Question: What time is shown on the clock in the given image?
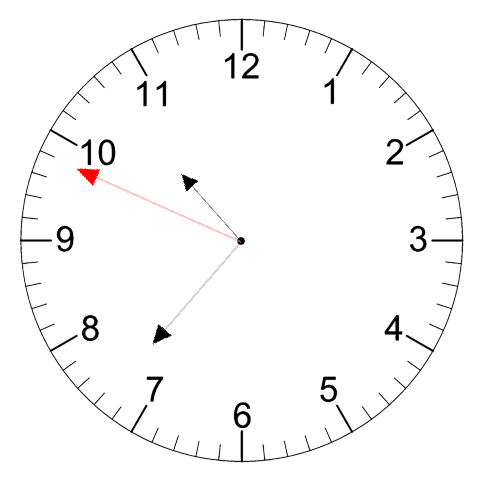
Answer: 10:36:49